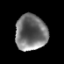
Tissue: prostate
Cell type: T cells
Senescence score: 0.3261
Nuclear area (px): 1108
Mean DAPI intensity: 114.149